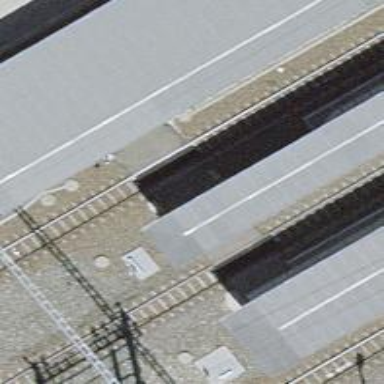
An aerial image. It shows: Close-up of railway platform edge.